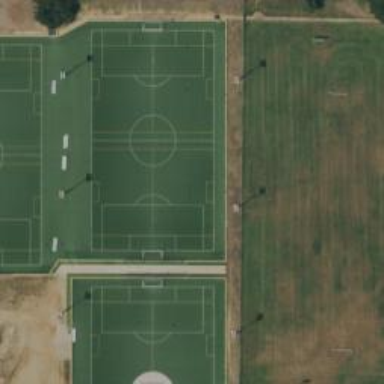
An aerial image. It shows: Soccer pitch for outdoor sports and leisure activities.